Question: I am working on understanding how Java's import/classpath situation works. I want to produce a a compilation error, so I said 'let me try fiddling with the Java environment variables' (like making 'JAVA_HOME' become 'JAV_HOM' or etc).

But it seems that it won't work. Everything compiles fine. Does it matter that I'm using drJava? I even tried restarting, but that didn't do it.
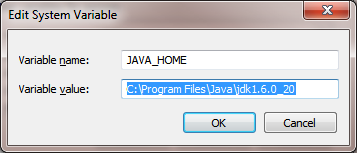
Answer: Fiddling with JAVA_HOME is unlikely to break the classpath.
The JAVA_HOME environment variable is primarily used to tell your code (if needs to know) and any 3rd party tools where the Java installation is located. The Java installation (e.g. the 'java' and 'javac' tools) pay no attention to it. When you run these commands, you implicitly give the location of the installation ... it is the grandparent directory of the Java tool you are running.
Secondly, the stuff in the installation that not be found (e.g. the "rt.jar" and "tools.jar" files) are actually on the "boot classpath" not the regular classpath. The bootclasspath is formed implicitly by the relevant tools ... unless you explicitly override it via command line options etc.
---
Now I don't know how drJava manages its classpath. It might pay attention to the CLASSPATH environment variable, but I wouldn't be surprised if it ignores it. (IDE's typically manage the classpath their own way, based on project structures and the like.)
If you want to experiment like this, you'd be better off running 'java' and 'javac' from the command line. For these, the classpath is determined by either the '-jar' option (and what is in the JAR manifest), the '-cp' option, or the 'CLASSPATH' environment variable. This is described in the online manual for the 'java' command.